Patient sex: M
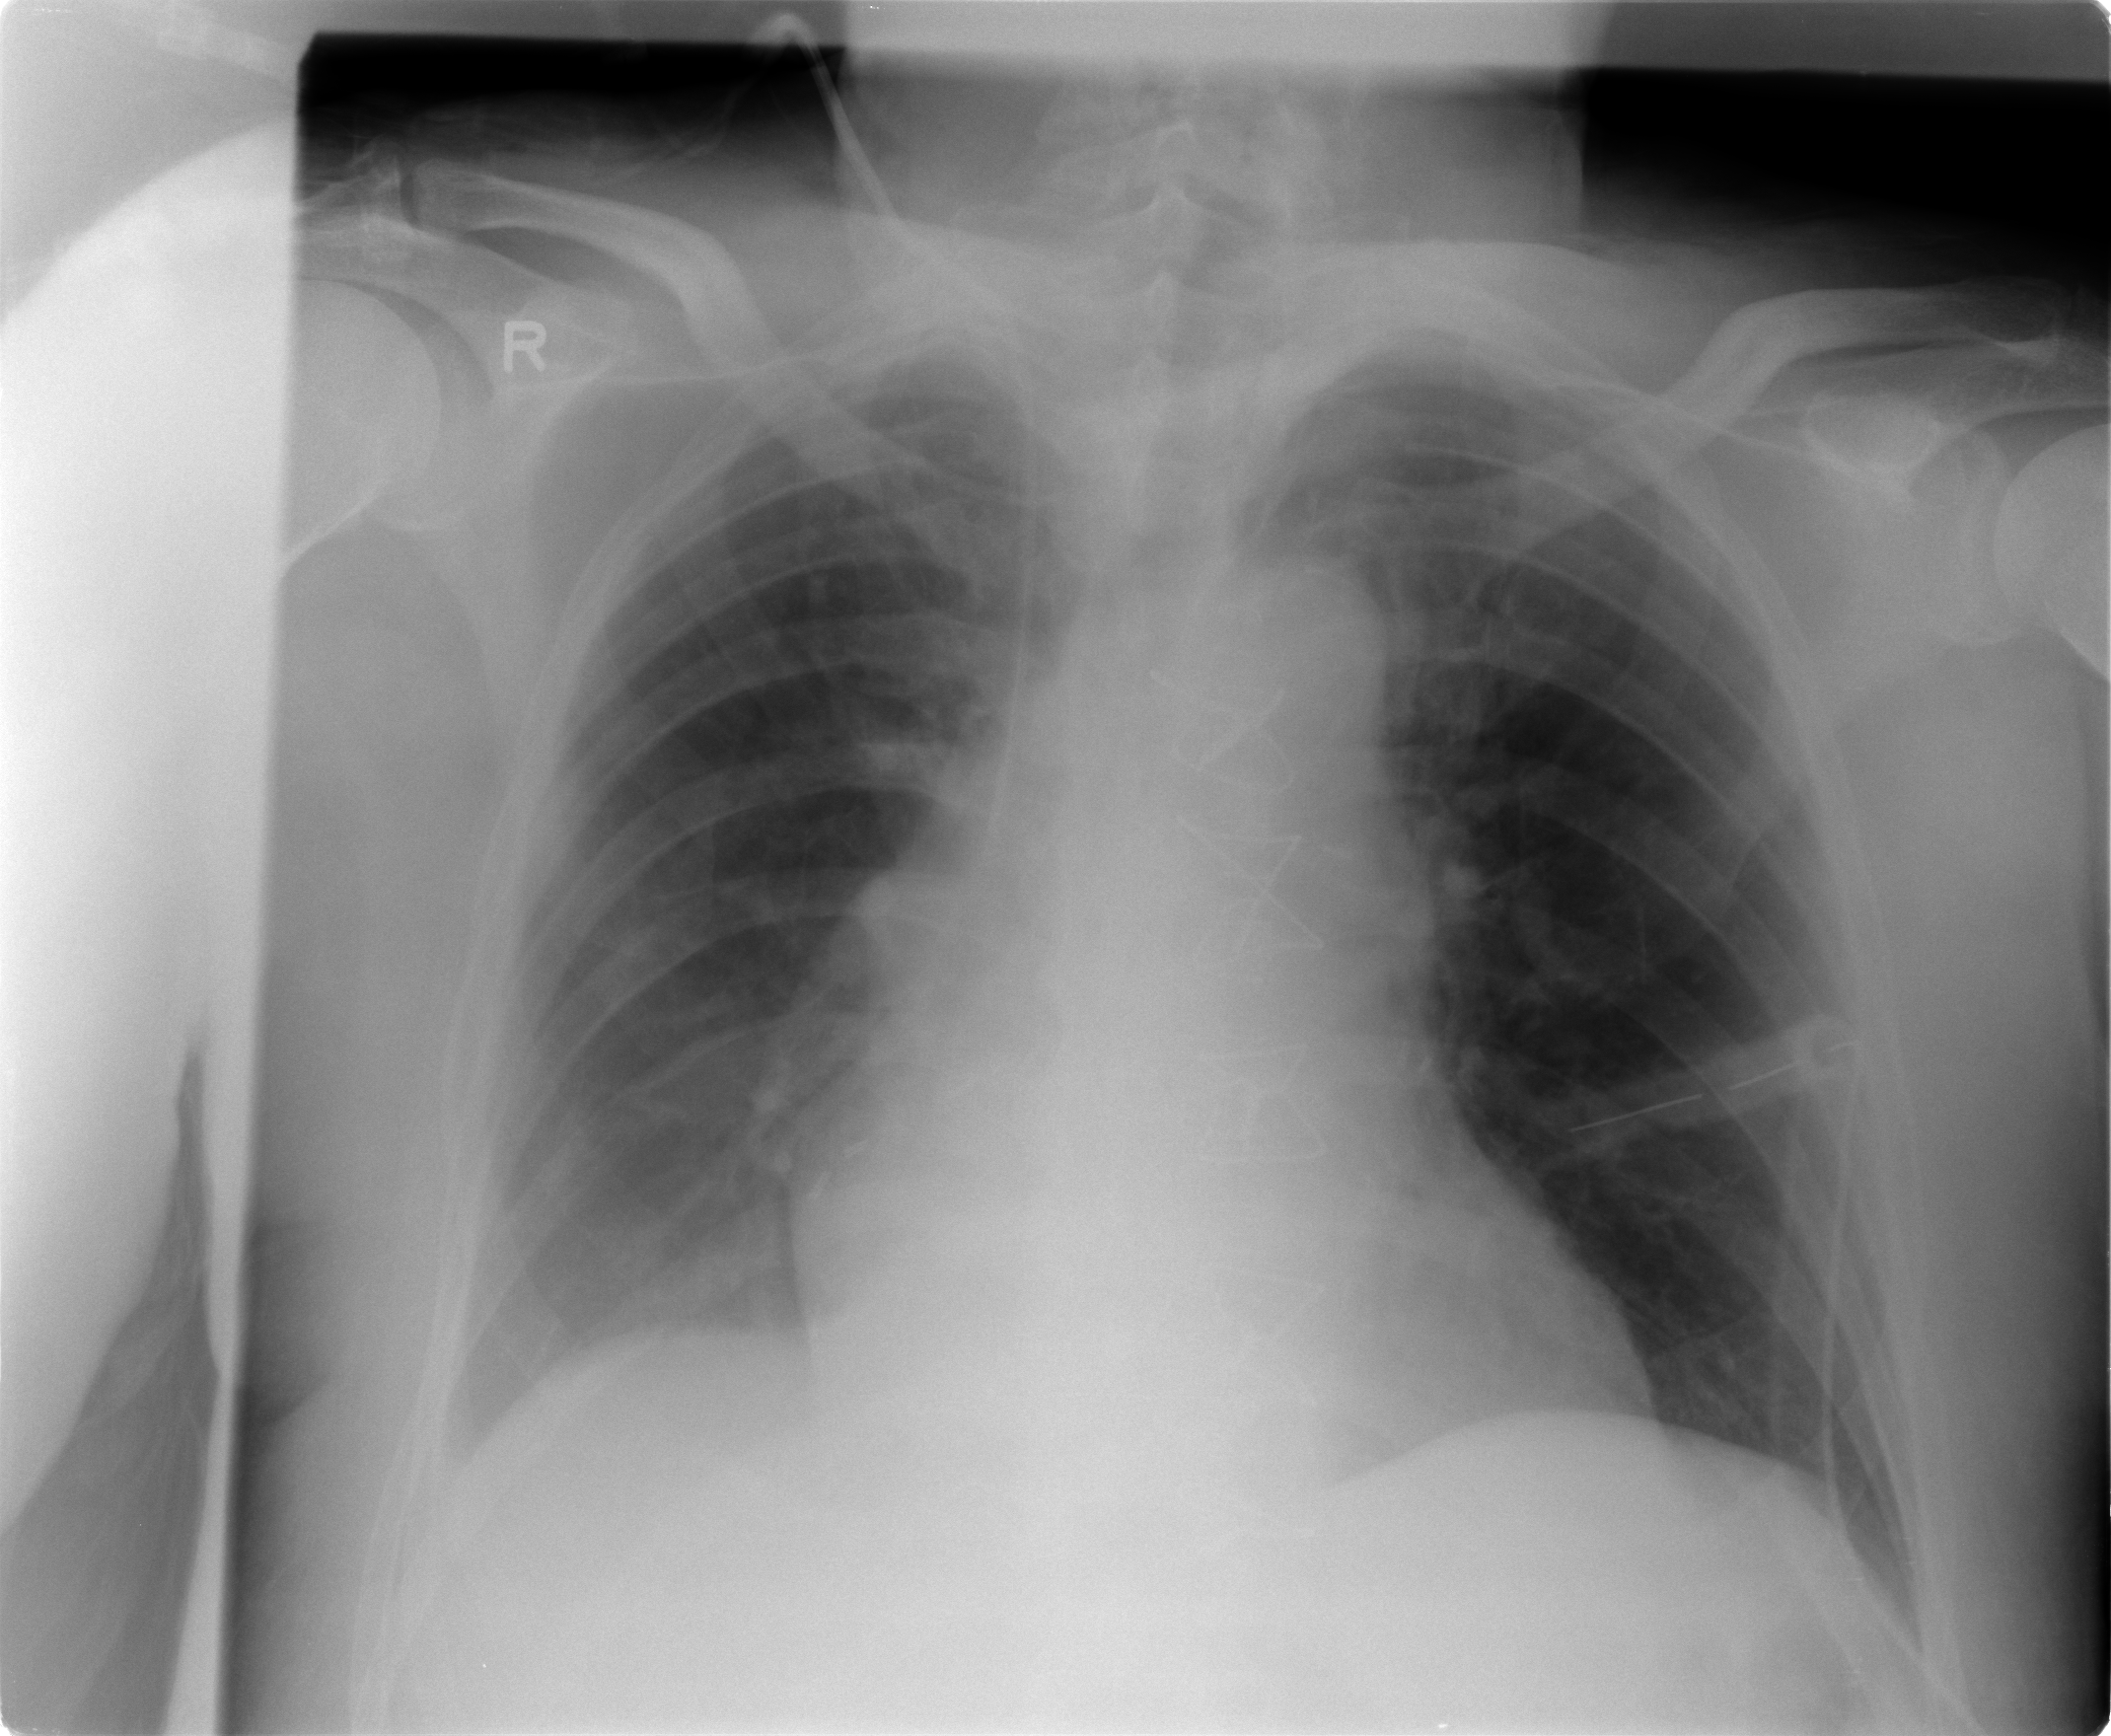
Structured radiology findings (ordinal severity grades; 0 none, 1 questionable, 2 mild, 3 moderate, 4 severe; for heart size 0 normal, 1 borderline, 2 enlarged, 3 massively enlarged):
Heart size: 0
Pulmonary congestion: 0
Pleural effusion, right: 2
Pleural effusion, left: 0
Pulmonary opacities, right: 0
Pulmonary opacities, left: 0
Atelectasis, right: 2
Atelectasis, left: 0